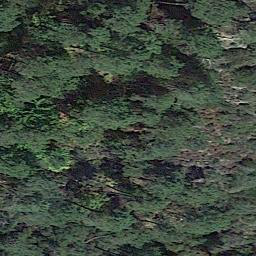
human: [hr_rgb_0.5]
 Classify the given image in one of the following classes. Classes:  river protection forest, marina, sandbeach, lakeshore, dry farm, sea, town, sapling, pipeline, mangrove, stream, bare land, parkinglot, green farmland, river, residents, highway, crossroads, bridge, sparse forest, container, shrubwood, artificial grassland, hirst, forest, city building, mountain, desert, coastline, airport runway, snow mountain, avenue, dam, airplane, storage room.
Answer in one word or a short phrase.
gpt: forest